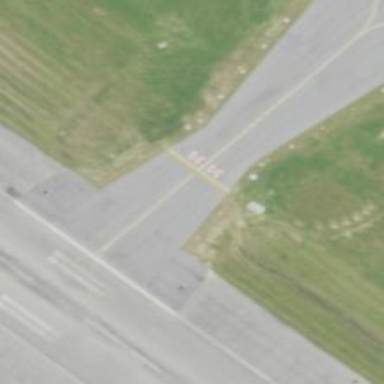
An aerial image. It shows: View of taxiway at the airport.